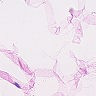
Metastatic tissue present: no